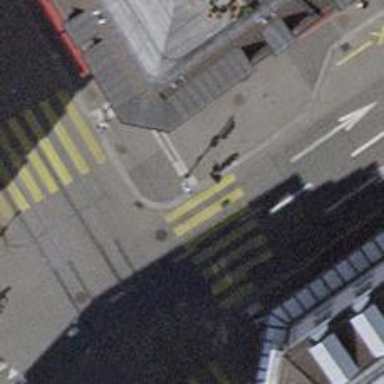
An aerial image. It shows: Kerb barrier.